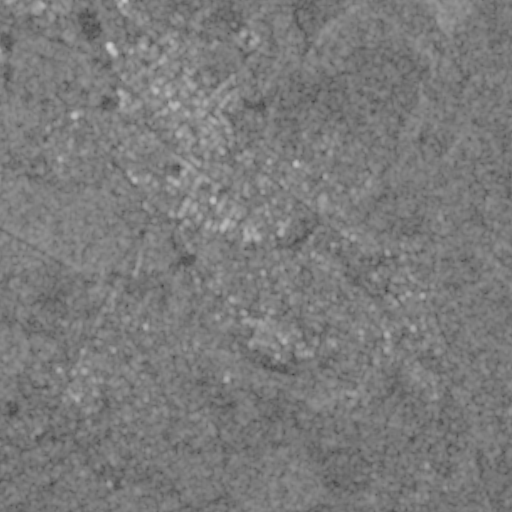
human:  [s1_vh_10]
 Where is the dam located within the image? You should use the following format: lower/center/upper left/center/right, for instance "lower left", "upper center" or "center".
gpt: The dam is located in the center of the image.
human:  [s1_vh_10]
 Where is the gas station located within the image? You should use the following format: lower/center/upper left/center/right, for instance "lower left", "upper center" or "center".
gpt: The gas station is located in the lower left of the image.
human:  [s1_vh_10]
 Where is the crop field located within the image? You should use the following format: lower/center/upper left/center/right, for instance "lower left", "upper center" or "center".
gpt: There is no crop field in the image.

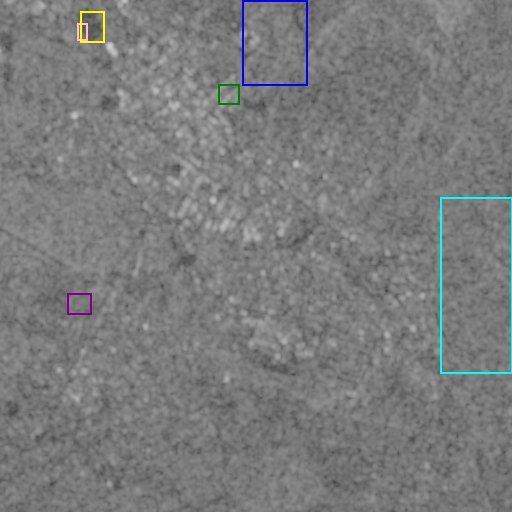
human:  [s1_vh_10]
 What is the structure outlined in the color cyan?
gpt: The structure outlined in cyan is a crop field.
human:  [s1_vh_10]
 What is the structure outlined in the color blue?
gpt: The structure outlined in blue is a park.
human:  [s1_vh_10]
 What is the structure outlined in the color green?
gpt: The structure outlined in green is a parking lot.
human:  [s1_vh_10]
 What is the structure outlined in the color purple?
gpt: The structure outlined in purple is a power substation.
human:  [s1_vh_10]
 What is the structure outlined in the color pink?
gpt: The structure outlined in pink is a stadium.
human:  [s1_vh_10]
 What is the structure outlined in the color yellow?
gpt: The structure outlined in yellow is a track.
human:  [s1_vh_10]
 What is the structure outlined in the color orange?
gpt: There is no orange outline.